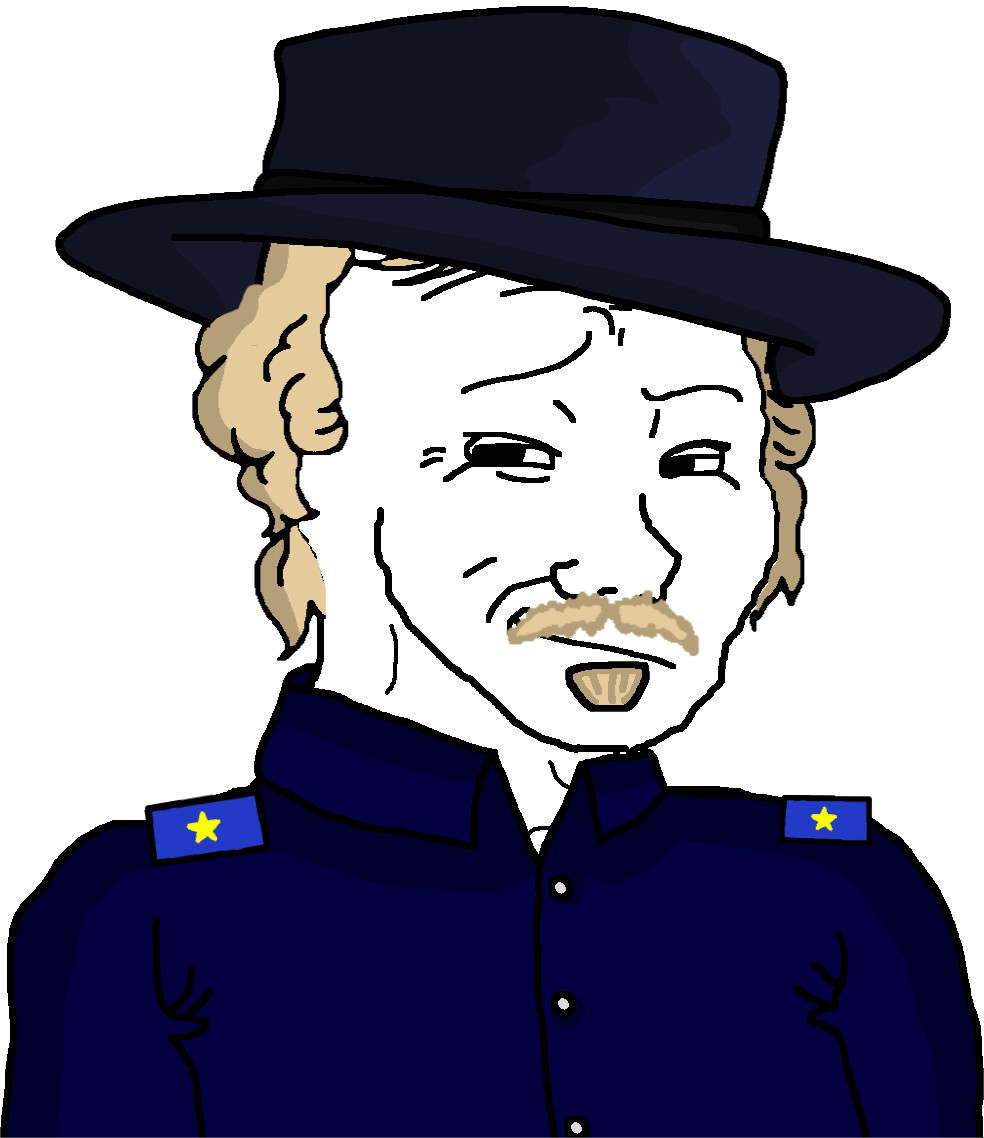
Label: 5_Smugjak